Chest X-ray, PA view. Patient: 48 years old, sex F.
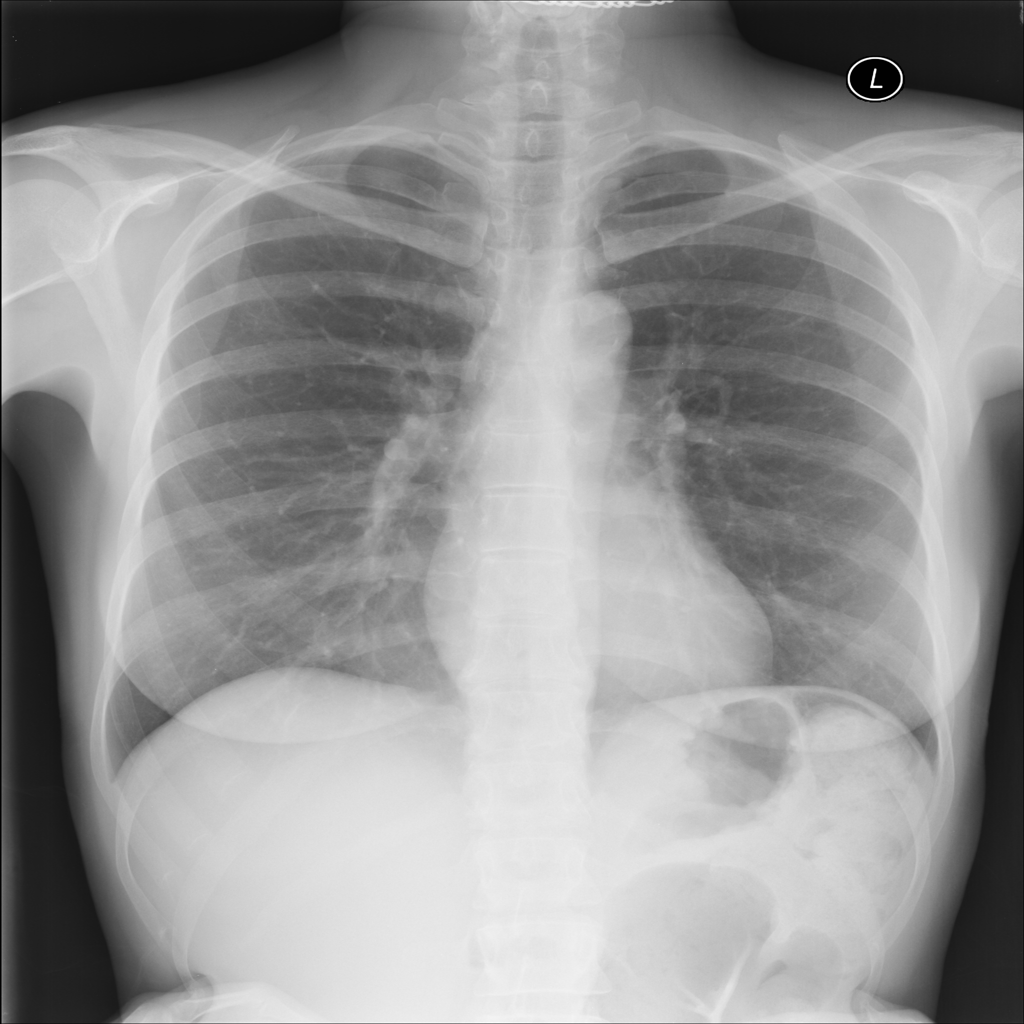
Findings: No Finding